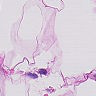
Metastatic tissue present: no